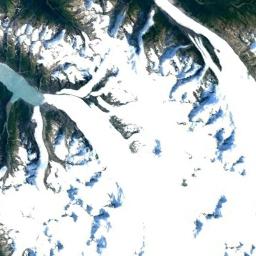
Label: snowberg